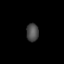
Tissue: lung
Cell type: Endothelial cells
Senescence score: 0.564
Nuclear area (px): 219
Mean DAPI intensity: 74.288